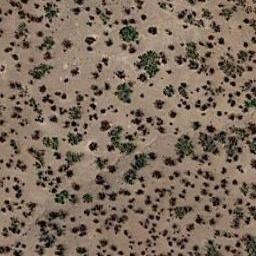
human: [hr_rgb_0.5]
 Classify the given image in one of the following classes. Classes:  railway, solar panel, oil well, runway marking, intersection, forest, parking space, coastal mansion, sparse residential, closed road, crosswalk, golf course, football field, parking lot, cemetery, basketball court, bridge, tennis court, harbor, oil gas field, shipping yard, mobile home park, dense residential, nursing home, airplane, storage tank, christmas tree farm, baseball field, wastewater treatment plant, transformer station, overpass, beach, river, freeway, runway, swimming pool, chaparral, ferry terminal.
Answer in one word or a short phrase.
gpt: chaparral